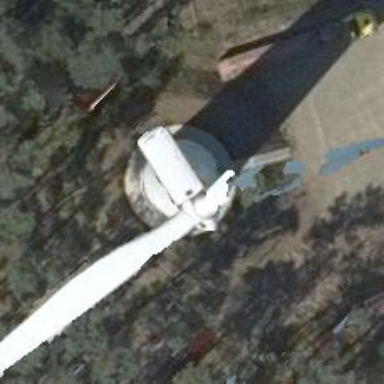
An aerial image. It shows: Wind generator with horizontal axis. The generator is wind turbine.